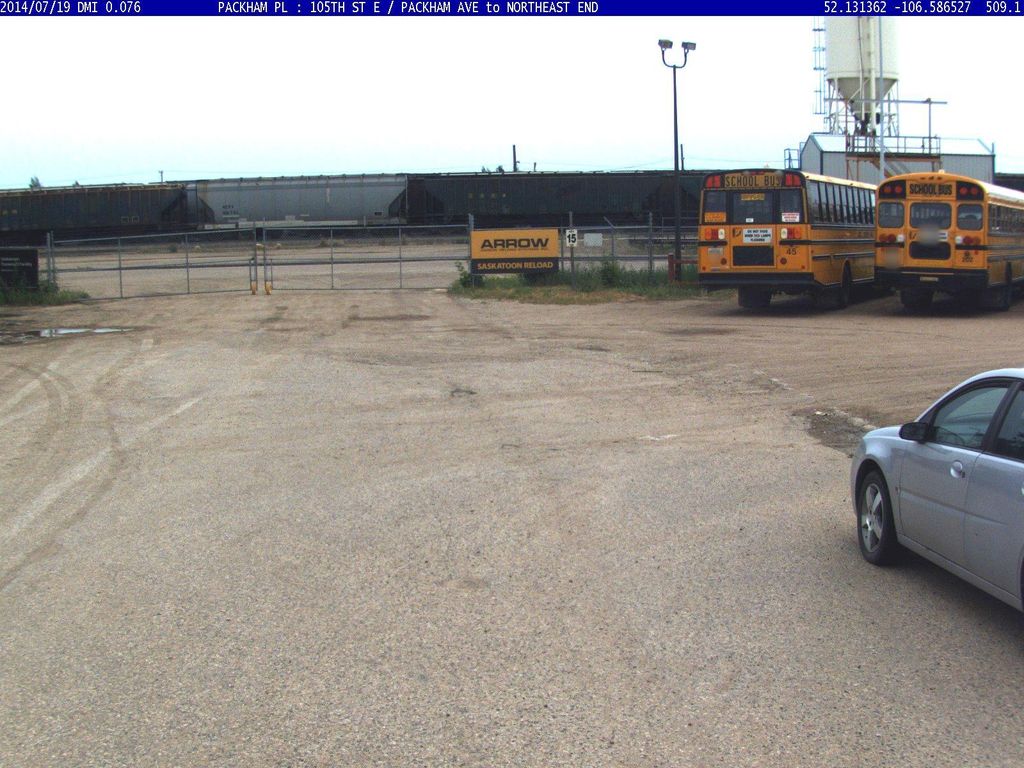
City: saskatoon